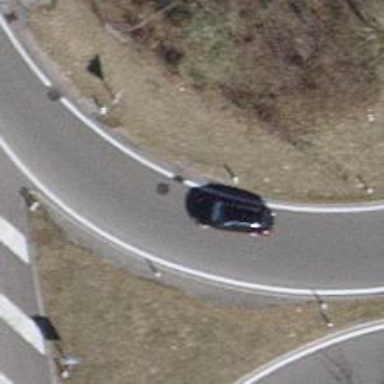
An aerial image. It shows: Secondary link road with asphalt surface. It is motorroad.